Aerial crown-view tile of a tropical tree (Barro Colorado Island, Panama), acquired 20240716:
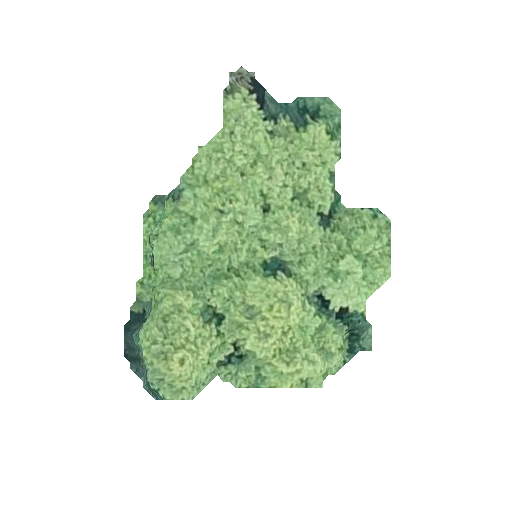
Species: Quararibea stenophylla
GBIF accepted scientific name: Quararibea stenophylla
Crown area: 91.399 m²